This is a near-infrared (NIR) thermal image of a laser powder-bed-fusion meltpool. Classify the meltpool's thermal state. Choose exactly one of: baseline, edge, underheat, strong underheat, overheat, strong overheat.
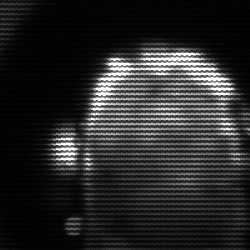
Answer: baseline